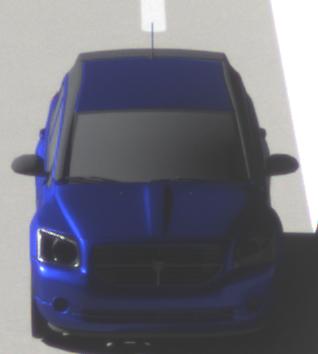
Make: Dodge
Model: Caliber 1.8
Detailed model: Caliber
Model produced from: 2006/06
Model produced until: 2009/03
Doors: 5
Color: blue
Road condition: dry road
Daytime: morning or afternoon
Contrast: high contrast